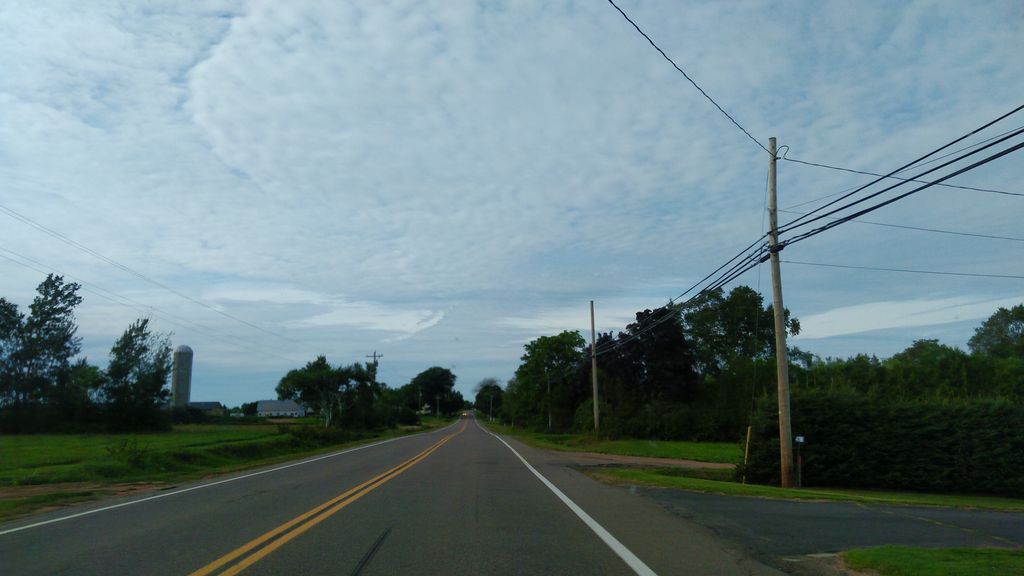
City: charlottetown